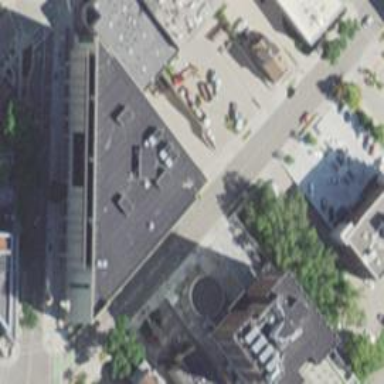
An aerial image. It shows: Courthouse building.